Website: bh-photo
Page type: address-validator
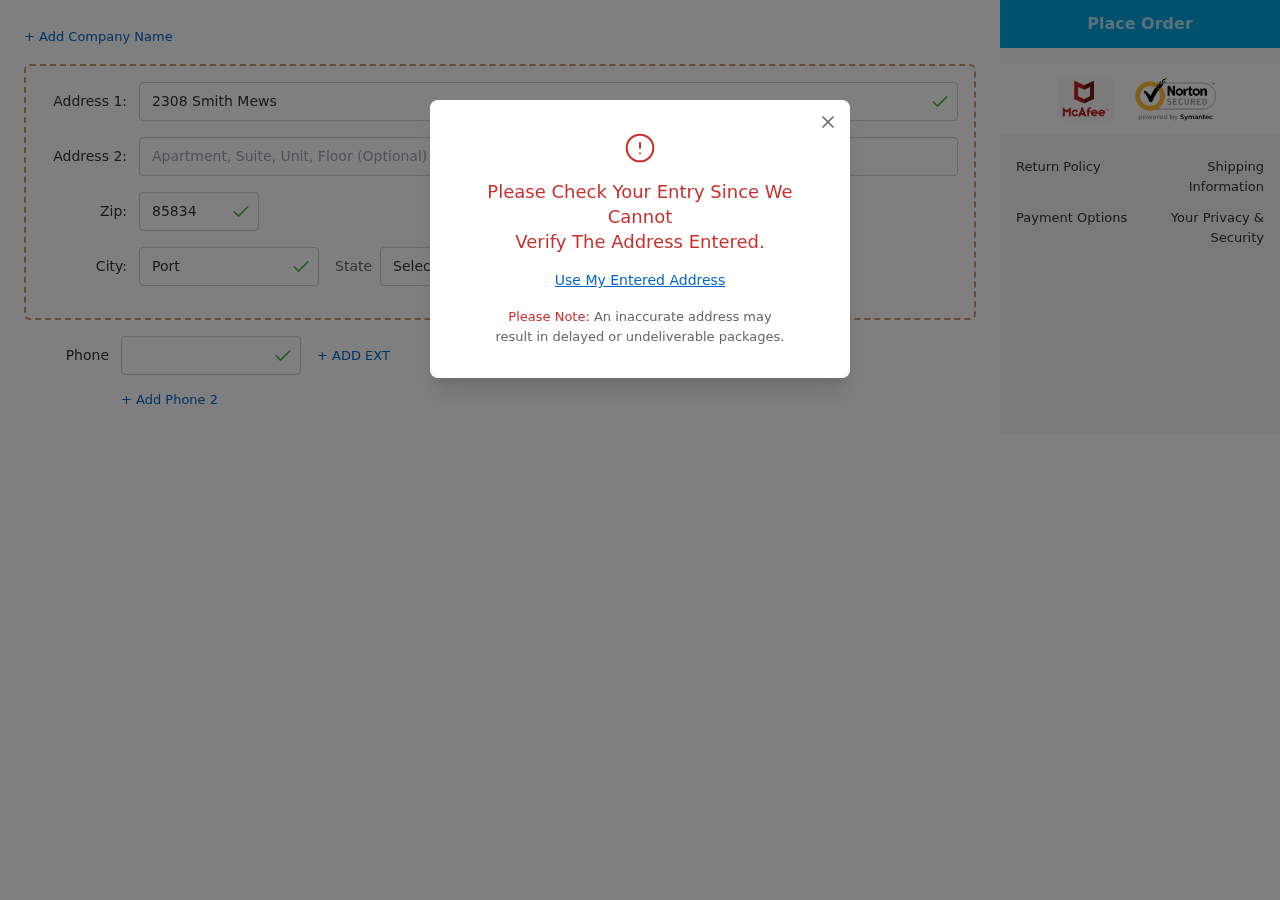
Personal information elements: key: PII_CITY
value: Port Jeffreyside
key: PII_PHONE
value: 4759739622
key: PII_POSTCODE
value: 85834
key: PII_STATE_ABBR
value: IL
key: PII_STREET
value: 2308 Smith Mews